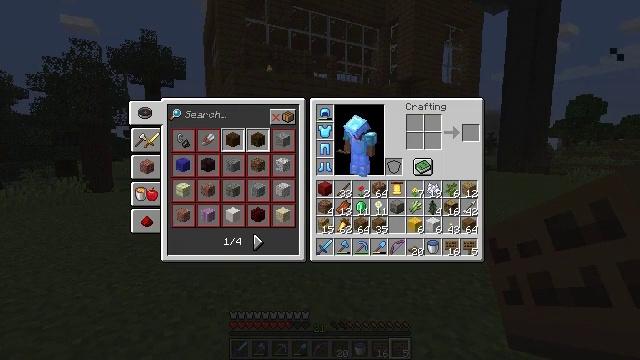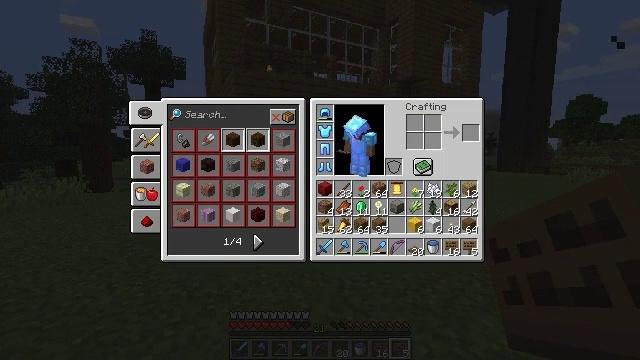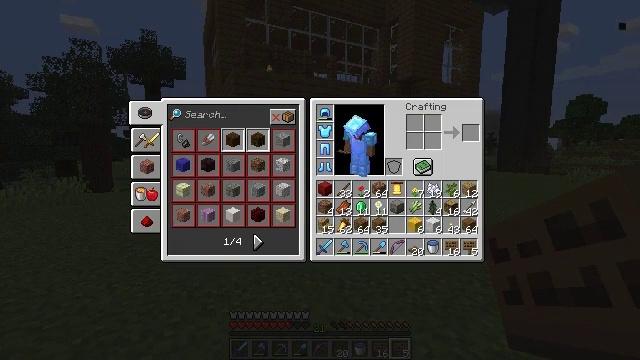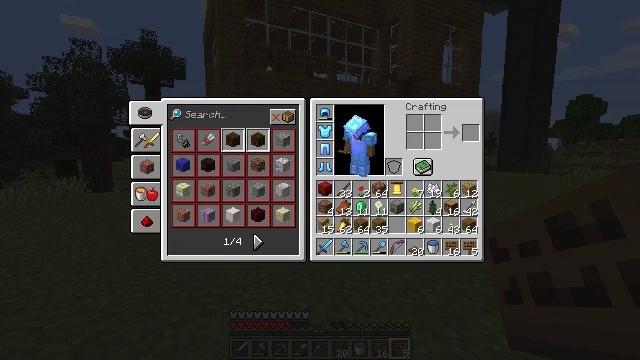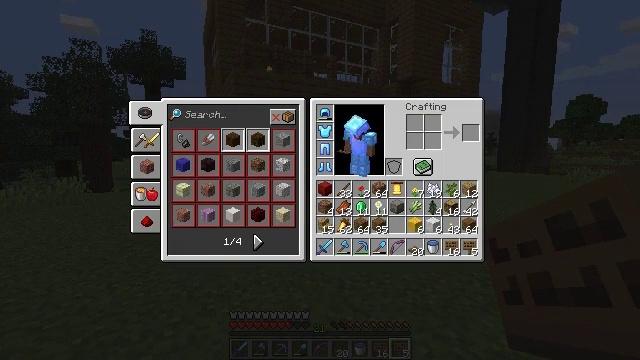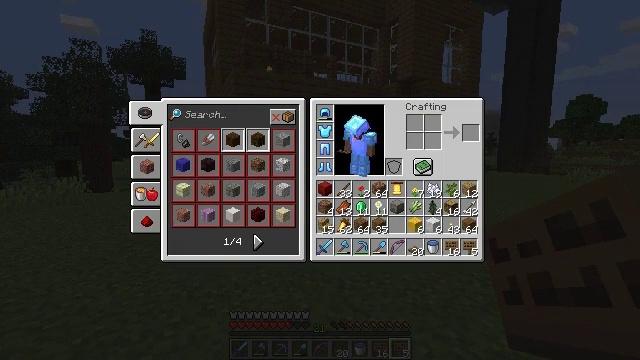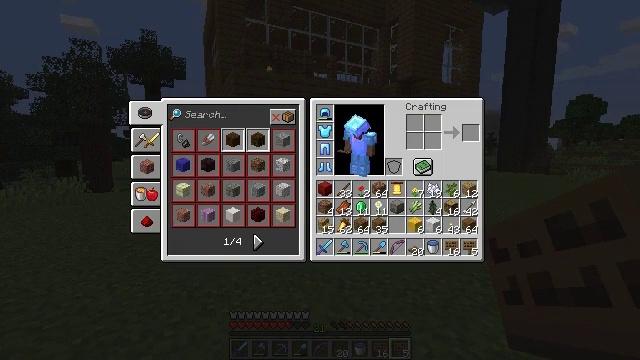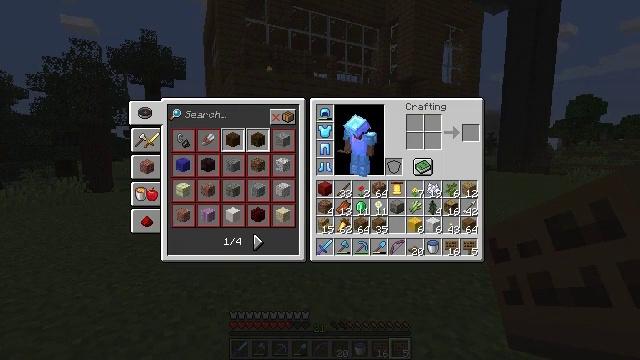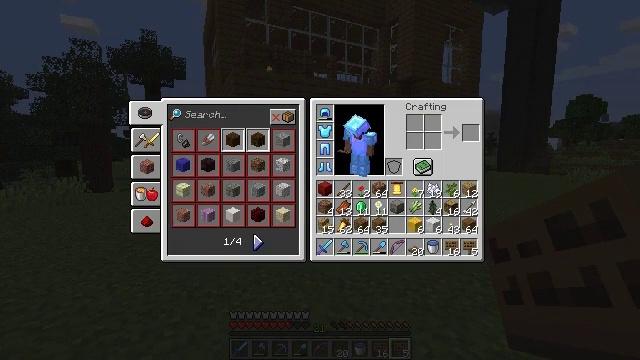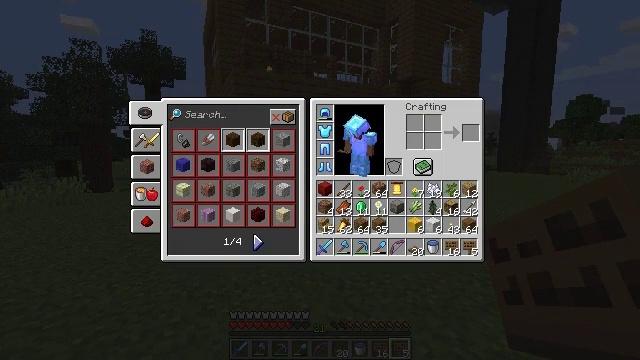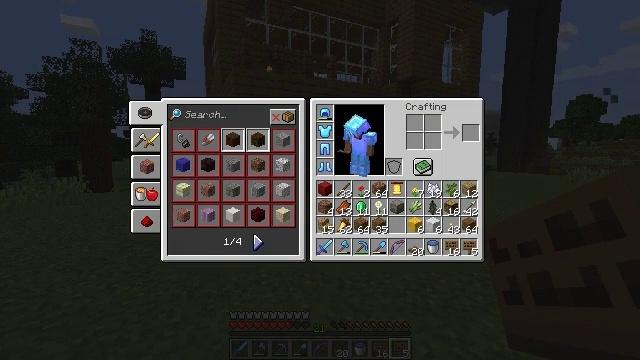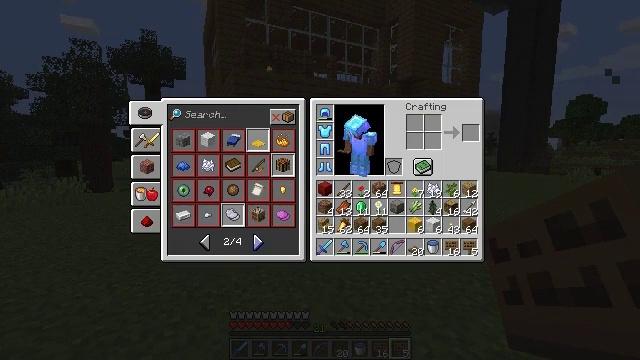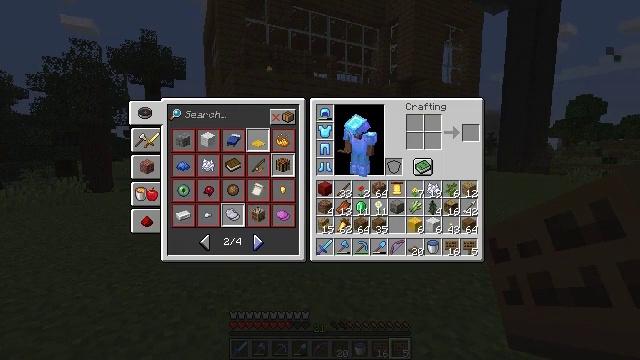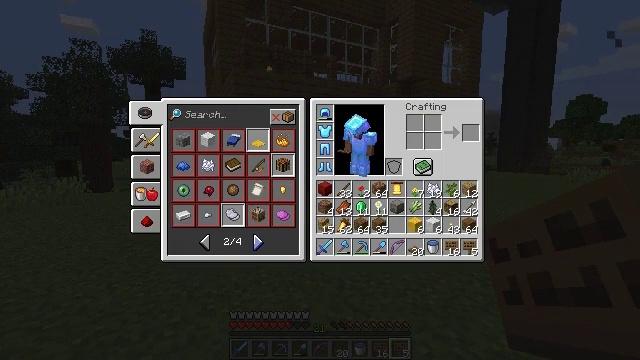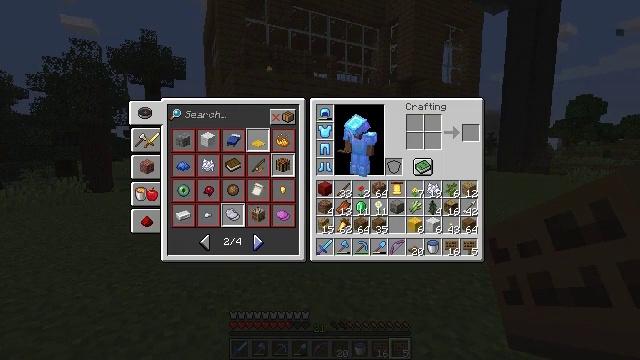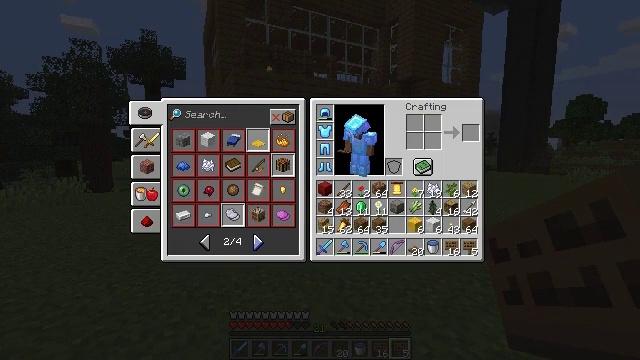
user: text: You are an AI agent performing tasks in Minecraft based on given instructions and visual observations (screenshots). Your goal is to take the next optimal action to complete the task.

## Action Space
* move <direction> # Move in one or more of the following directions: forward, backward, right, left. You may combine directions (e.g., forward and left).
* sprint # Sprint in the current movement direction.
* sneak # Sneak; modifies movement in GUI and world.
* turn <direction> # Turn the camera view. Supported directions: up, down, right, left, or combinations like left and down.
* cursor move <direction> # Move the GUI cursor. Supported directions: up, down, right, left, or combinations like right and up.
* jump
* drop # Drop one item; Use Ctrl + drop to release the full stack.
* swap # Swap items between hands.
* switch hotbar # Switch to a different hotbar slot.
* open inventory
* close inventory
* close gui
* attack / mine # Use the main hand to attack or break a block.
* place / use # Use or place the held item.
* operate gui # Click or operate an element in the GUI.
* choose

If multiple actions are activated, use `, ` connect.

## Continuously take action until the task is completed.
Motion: motion action
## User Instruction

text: Drop a spruce sign.
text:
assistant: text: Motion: no_op
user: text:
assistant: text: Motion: no_op
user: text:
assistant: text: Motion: no_op
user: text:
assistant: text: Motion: no_op
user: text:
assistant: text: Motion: cursor move up
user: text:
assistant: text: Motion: no_op
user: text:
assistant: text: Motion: no_op
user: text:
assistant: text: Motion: no_op
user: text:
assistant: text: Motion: no_op
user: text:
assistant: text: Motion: no_op
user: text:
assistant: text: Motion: operate gui
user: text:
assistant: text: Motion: operate gui
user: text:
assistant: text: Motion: operate gui
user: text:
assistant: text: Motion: operate gui
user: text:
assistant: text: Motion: no_op
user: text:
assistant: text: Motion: no_op
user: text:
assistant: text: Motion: no_op
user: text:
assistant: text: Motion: no_op
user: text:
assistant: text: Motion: no_op
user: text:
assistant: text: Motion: no_op
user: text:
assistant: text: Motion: no_op
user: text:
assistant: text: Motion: no_op
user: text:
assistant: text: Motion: no_op
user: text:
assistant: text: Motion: no_op
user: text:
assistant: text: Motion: no_op
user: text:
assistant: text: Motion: no_op
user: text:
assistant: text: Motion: no_op
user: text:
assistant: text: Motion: no_op
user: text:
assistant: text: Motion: no_op
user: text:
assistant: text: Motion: no_op